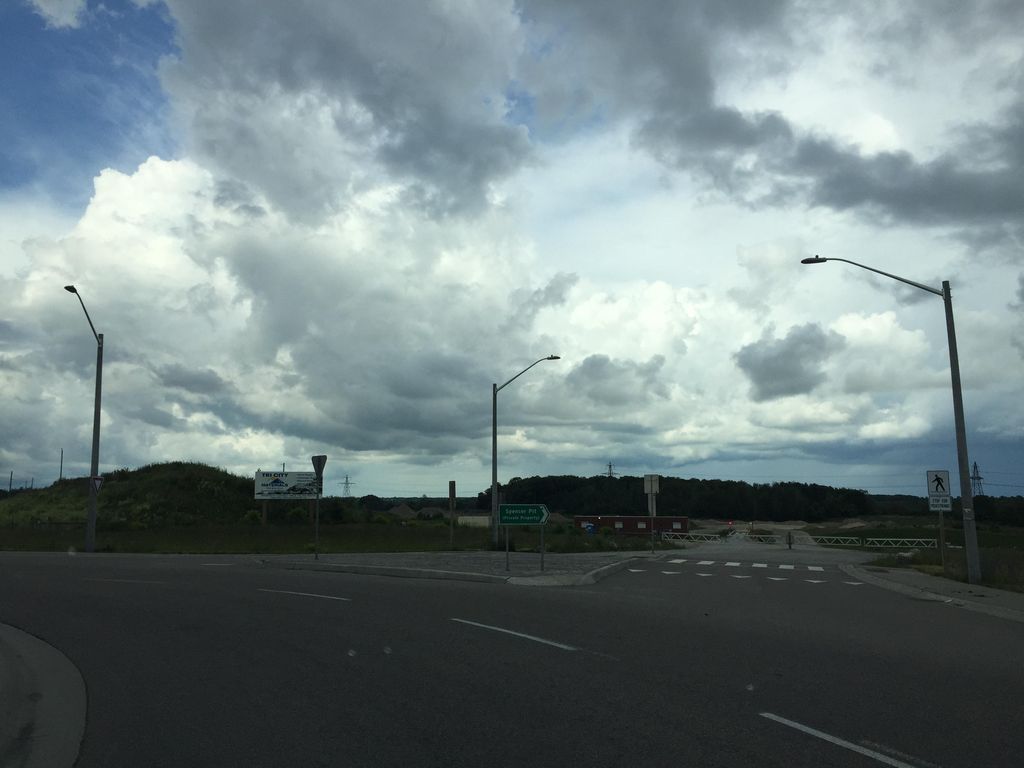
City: kitchener-waterloo